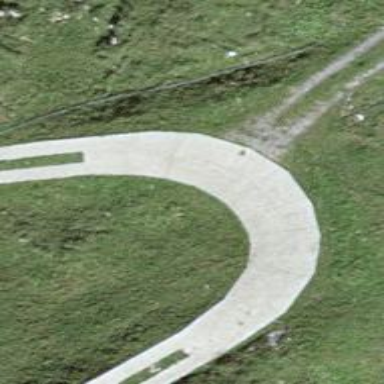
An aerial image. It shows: Well-maintained track road of grade 1.